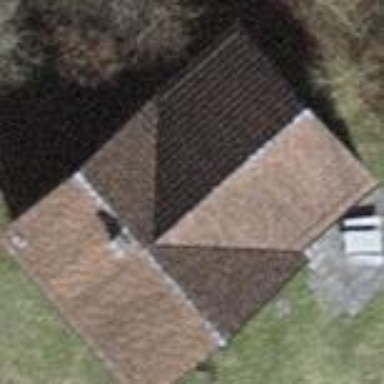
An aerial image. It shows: Simple and straightforward house.